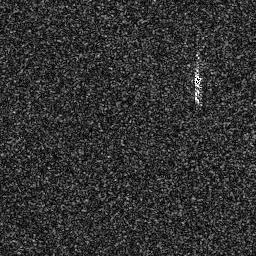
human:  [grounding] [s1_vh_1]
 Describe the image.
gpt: In the satellite image, there is  <ref>1 small ship </ref> <box>[[74, 27, 79, 41, 0]]</box> located at right.